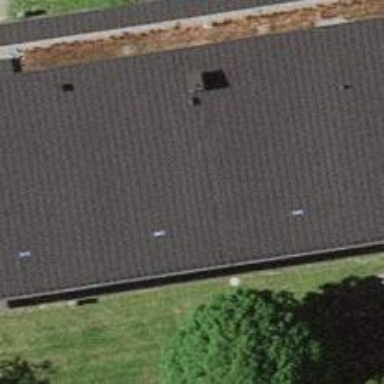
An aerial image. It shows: Kindergarten.